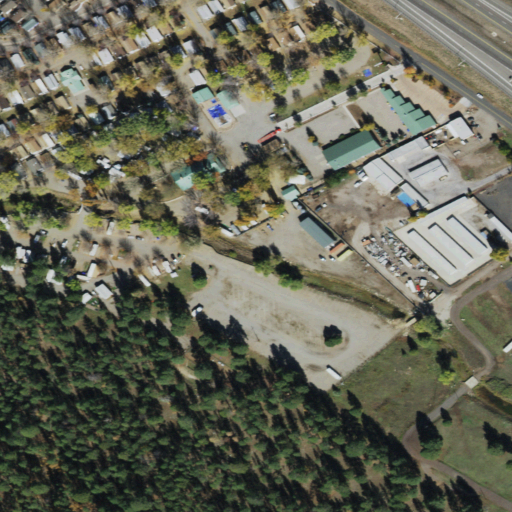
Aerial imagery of plain(s) in Arizona named Munds Park containing medium intensity development, evergreen forest, low intensity development, high intensity development, and open development